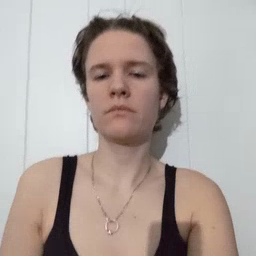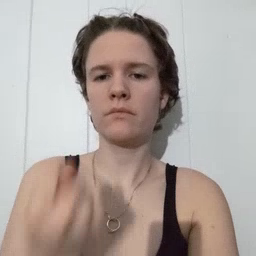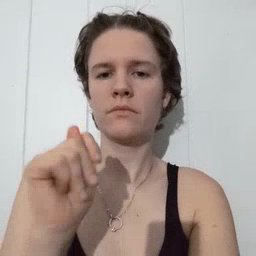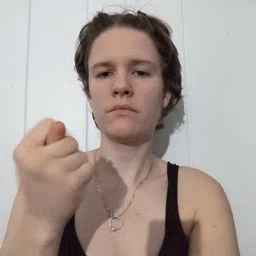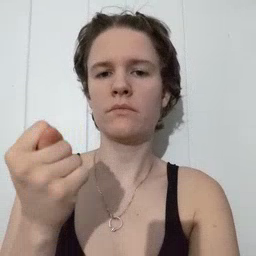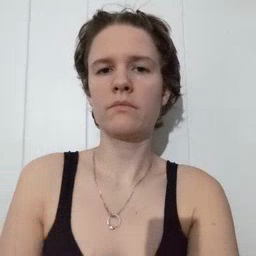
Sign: toy